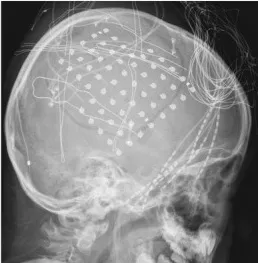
Imaging and pathology. (A,B) Computed radiography demonstrates the location where the cortical electroencephalogram was recorded.
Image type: radiology (x_ray)